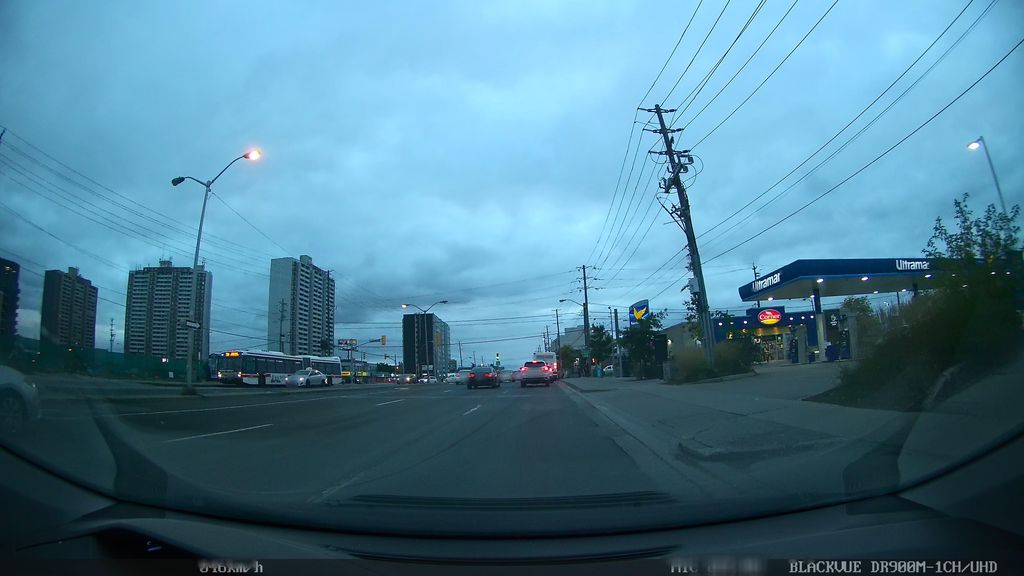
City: toronto